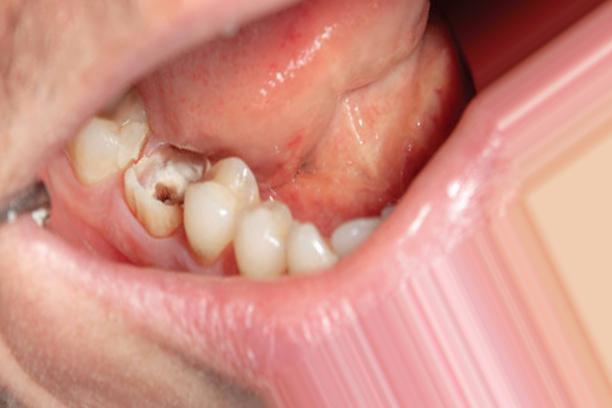
Condition: Caries